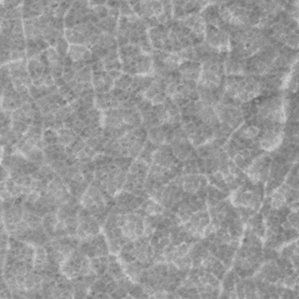
Label: frost